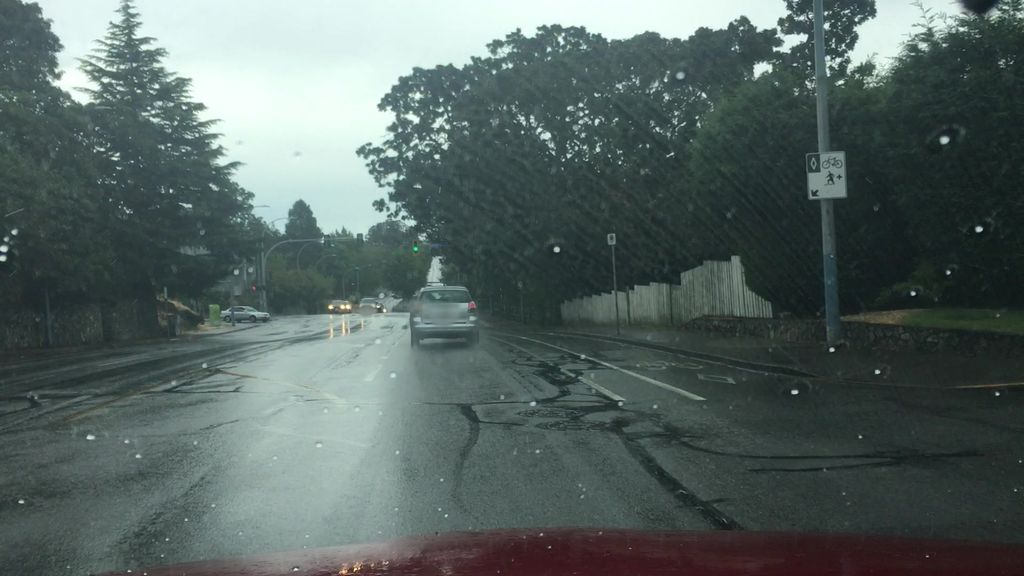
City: victoria